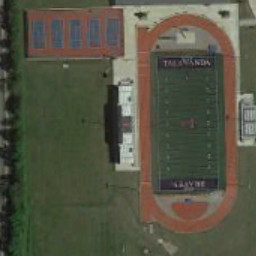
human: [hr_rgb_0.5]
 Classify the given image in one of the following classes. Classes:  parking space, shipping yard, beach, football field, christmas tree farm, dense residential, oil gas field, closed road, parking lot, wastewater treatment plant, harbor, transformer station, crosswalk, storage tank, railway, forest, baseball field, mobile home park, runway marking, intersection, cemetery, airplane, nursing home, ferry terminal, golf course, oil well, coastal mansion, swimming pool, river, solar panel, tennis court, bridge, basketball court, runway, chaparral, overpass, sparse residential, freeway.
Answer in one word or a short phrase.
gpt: football field